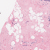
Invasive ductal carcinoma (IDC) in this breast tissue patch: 0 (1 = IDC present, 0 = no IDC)